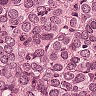
Metastatic tissue present: yes